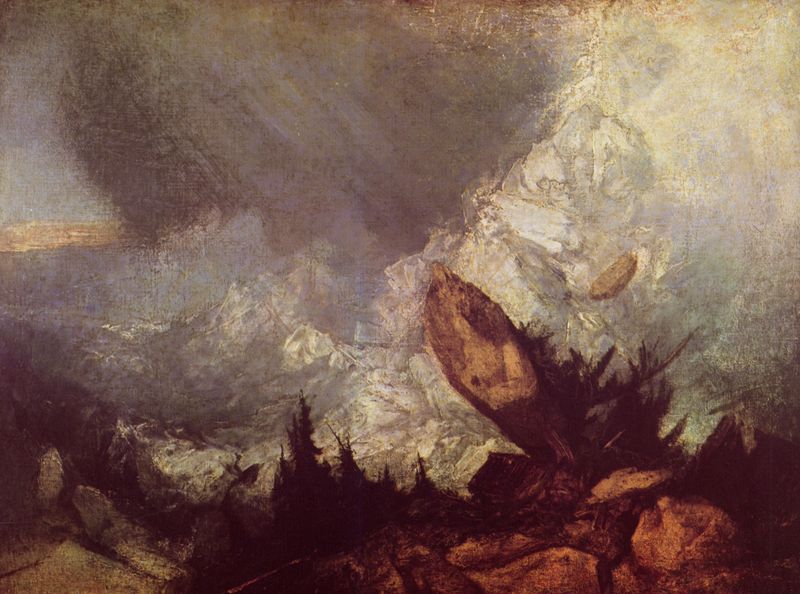
Titel: Eine Lawine in den Grisons
Künstler: William Turner
Standort: London
Institution: Tate Gallery
Schlagwörter: baum, berg, blau, dunkel, felsen, gemälde, gewitter, himmel, meer, schatten, wasser, weiß, wolken, bäume, gelb, landschaft, ocker, sand, see, ufer, braun, grau, hell, holz, licht, schwarz, eis, rot, schnee, wolke, beige, mensch, stein, steine, öl, horizont, natur, stamm, wind, büsche, pastos, rauch, sonne, figur, gold, person, kontrast, tal, wald, fliegen, hellblau, gischt, küste, strand, welle, wellen, berge, fels, gebirge, gipfel, gletscher, klippen, geröll, lawine, schlucht, winter, friedrich, schaum, tannen, brandung, flut, gewalt, katastrophe, luft, naturgewalt, orkan, sturm, sturmflut, treibholz, turner, unwetter, zerstörung, kraft, stimmung, gestalt, regen, vulkan, alpen, tanne, wurzeln, grab, sturz, felsbrocken, wipfel, stumpf, baumstumpf, eruption, vulkanausbruch, gouache, himmer, bruch, william, kalt warm, frühwerk, avalanche, felsmassiv, steinlawine, steinschlag, destruktion, lawin